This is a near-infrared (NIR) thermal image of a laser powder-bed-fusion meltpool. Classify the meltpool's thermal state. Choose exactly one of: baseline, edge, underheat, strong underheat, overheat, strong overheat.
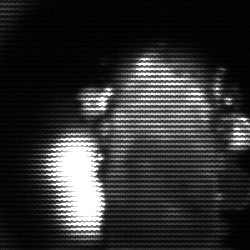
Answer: strong underheat